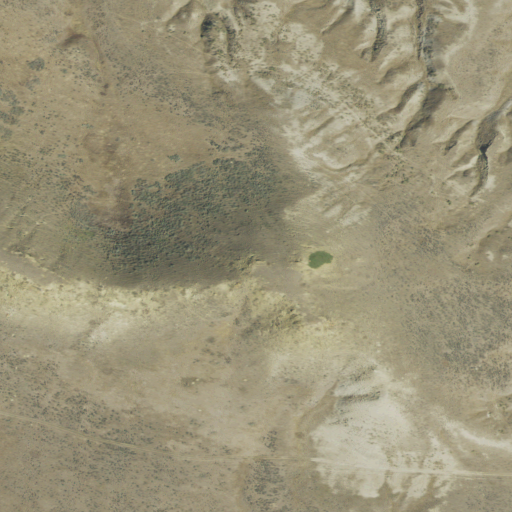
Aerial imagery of mountain in Montana named Greasy Hill containing grassland and shrub